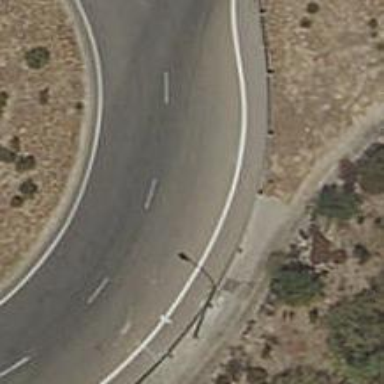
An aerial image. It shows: Tertiary road leading to roundabout junction.